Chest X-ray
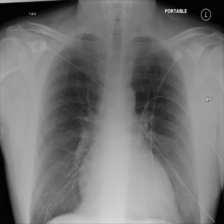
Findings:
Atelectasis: negative
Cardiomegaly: negative
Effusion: negative
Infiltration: negative
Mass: negative
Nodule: negative
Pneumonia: negative
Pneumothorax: negative
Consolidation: negative
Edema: negative
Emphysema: negative
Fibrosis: negative
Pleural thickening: negative
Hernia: negative